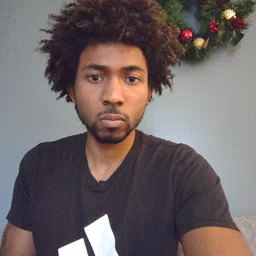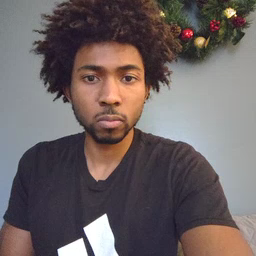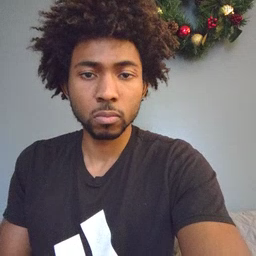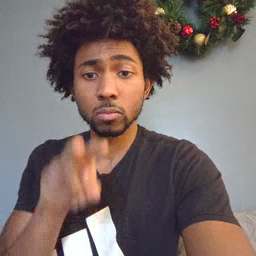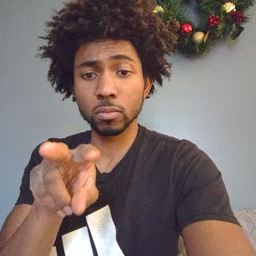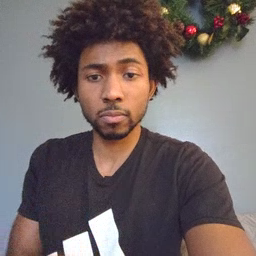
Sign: look